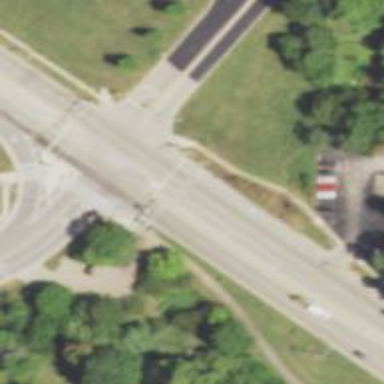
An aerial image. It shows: Road marking indicating solid crossing edge.